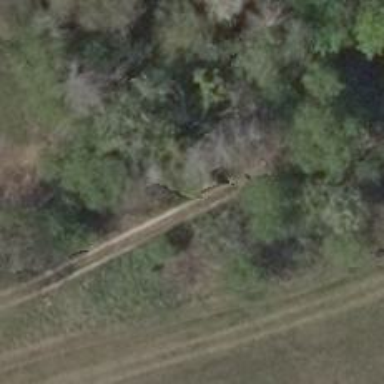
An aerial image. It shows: Track road with grade4 tracktype.